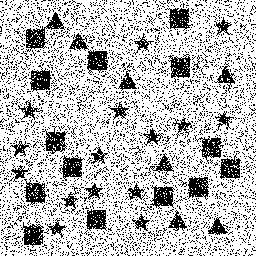
Squares: 14
Triangles: 7
Stars: 15
Total shapes: 36